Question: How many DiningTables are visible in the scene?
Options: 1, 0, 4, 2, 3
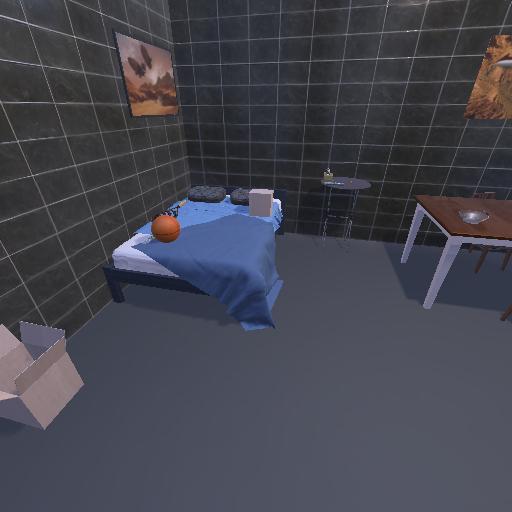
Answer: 1